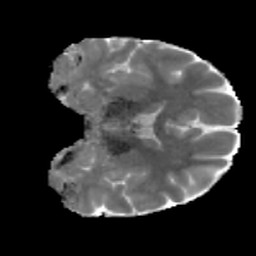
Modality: MD
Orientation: coronal
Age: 24
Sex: female
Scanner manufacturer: siemens
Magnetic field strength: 3 T
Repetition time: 3.5 s
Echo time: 0.086 s